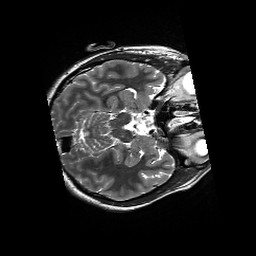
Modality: T2w
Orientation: axial
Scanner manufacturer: siemens
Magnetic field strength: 3 T
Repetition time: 13.52 s
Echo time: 0.088 s